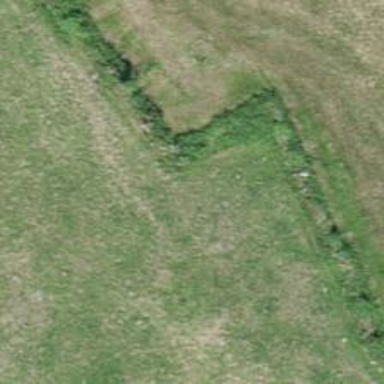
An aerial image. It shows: Wall made of dry stone.